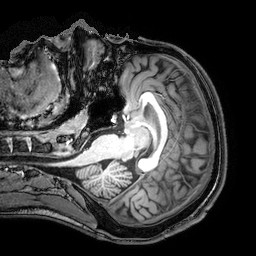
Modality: T1w
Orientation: coronal
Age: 24
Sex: male
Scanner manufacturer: philips
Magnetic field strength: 3 T
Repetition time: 8.085 s
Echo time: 3.697 s